Question: Why is my extension method erupting in an NRE when I pass it XElements with data?
The same code (except for the custom class used, which here is "Vendor") works with other classes/data, but not here. I get an NRE in the GetVendorForXMLElement() method.
'''
private void buttonVendors_Click(object sender, EventArgs e)
{
IEnumerable<Vendor> vendors = GetCollectionOfVendors();
}
private IEnumerable<Vendor> GetCollectionOfVendors()
{
ArrayList arrList = FetchDataFromServer("http://localhost:21608/api/vendor/getall/dbill/ppus/42");
String contents = "<Vendors>";
foreach (String s in arrList)
{
contents += s;
}
contents += "</Vendors>";
String unwantedPreamble = "<ArrayOfVendor xmlns:i="http://www.w3.org/2001/XMLSchema-instance" xmlns="http://schemas.datacontract.org/2004/07/CStore.DomainModels.HHS">";
contents = contents.Replace(unwantedPreamble, String.Empty);
contents = contents.Replace("</ArrayOfVendor>", String.Empty);
MessageBox.Show(contents);
XDocument xmlDoc = XDocument.Parse(contents);
// The result (NRE) is the same with any one of these three "styles" of calling Select()
//IEnumerable<Vendor> vendors = xmlDoc.Descendants("Vendor").Select(GetVendorForXMLElement).ToList();
//IEnumerable<Vendor> vendors = xmlDoc.Descendants("Vendor").Select(x => GetVendorForXMLElement(x));
IEnumerable<Vendor> vendors = xmlDoc.Descendants("Vendor").Select<XElement, Vendor>(GetVendorForXMLElement);
return vendors;
}
private static Vendor GetVendorForXMLElement(XElement vendor)
{
return new Vendor
{
CompanyName = vendor.Element("CompanyName").Value,
VendorID = vendor.Element("VendorID").Value
};
}
public class Vendor
{
public String CompanyName { get; set; }
public String VendorID { get; set; }
public String siteNum { get; set; }
}
'''
There data; this is what I see with the MessageBox.Show() call prior to the XDocument.Parse() call:

Regardless of which of the three types of calls to "Select(GetVendorForXMLElement)" I use, the NRE occurs. Is it the angle brackets in the CompanyName element ("[blank]")? Or...???
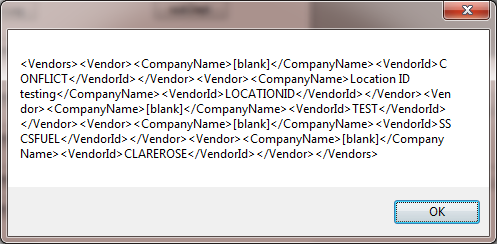
Answer: Your element has a 'VendorId' element, not a 'VendorID' element (notice the casing), 'Element("VendorID")' therefore returns 'null', and calling 'Value' on that throws an NRE.